Question: I'm a new Android developer. How to setting background image in actionbar android.
I can add image background within my actionbar. but cant scaling my image.

'''
<style name="AppTheme" parent="Theme.AppCompat.Light.DarkActionBar">
</style>
'''
'''
@Override
protected void onCreate(Bundle savedInstanceState) {
super.onCreate(savedInstanceState);
setContentView(R.layout.activity_main);
LayoutInflater mInflater = LayoutInflater.from(this);
View mCustomView = mInflater.inflate(R.layout.custom_actionbar, null);
ActionBar actionBar = getSupportActionBar();
actionBar.setDisplayShowHomeEnabled(true);
actionBar.setDisplayShowTitleEnabled(false);
actionBar.setDisplayShowCustomEnabled(true);
actionBar.setCustomView(mCustomView);
}
'''
'''
<RelativeLayout android:layout_width="match_parent" android:layout_height="match_parent">
<ImageView
android:layout_width="match_parent"
android:layout_height="match_parent"
android:src="@drawable/image" />
</RelativeLayout>
'''
I use this Lib >> <URL>
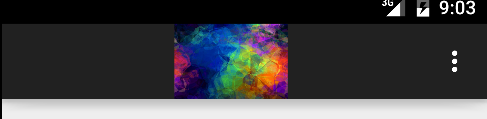
Answer: Please read this article: <URL>
There you will find example and tutorial about your questuion
And also you can set action bar background like this.
'''
private void setActionBar() {
getSupportActionBar().setDisplayOptions(ActionBar.DISPLAY_SHOW_CUSTOM);
getSupportActionBar().setDisplayHomeAsUpEnabled(true);
getSupportActionBar().setHomeButtonEnabled(true);
getSupportActionBar().setDisplayShowHomeEnabled(true);
getSupportActionBar().setCustomView(R.layout.header_actionbar);
getSupportActionBar().setBackgroundDrawable(new ColorDrawable(getResources().getColor(R.color.actionbar_blue)));
TextView tvHeader = (TextView) findViewById(R.id.tv_title_header_actionbar);
TextView tvSubheader = (TextView) findViewById(R.id.tv_subtitle_header_actionbar);
tvSubheader.setVisibility(View.GONE);
}
'''
call 'setActionBar()' in your 'oncreate()'.